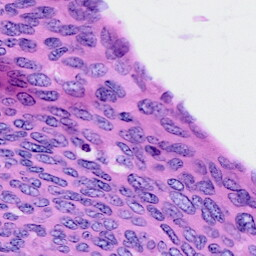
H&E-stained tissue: Cervix